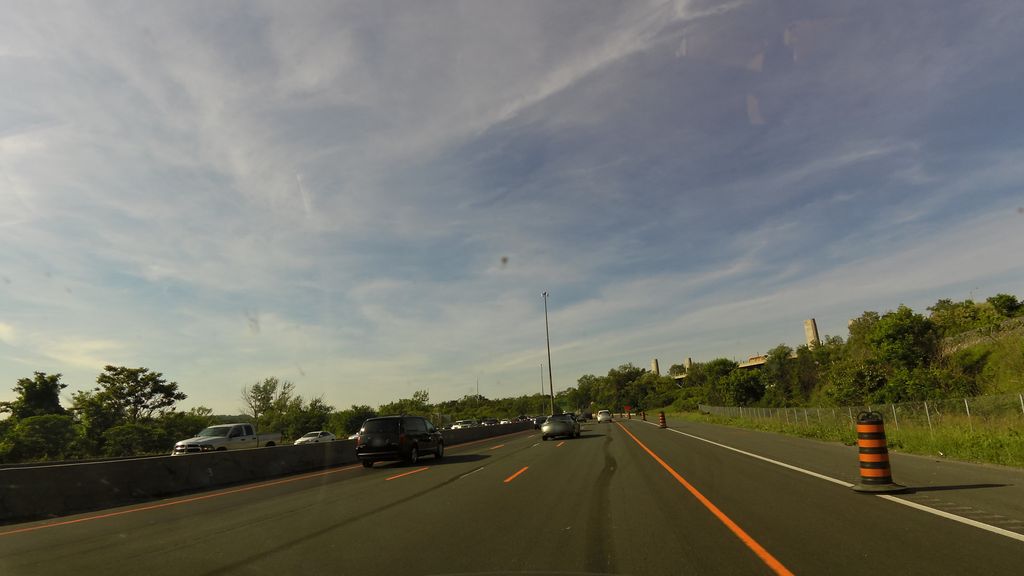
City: hamilton